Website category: auto
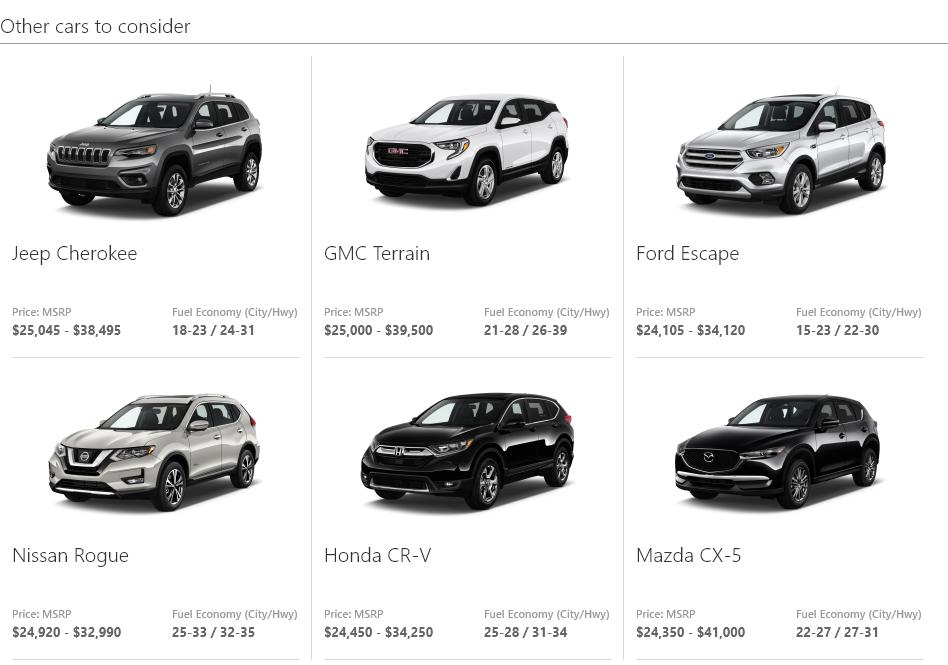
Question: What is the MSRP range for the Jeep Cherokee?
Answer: $25,045 - $38,495

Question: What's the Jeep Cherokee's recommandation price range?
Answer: $25,045 - $38,495

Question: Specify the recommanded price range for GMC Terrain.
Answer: $25,000 - $39,500

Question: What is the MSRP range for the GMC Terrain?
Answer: $25,000 - $39,500

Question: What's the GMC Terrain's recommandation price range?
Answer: $25,000 - $39,500

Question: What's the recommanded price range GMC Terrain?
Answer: $25,000 - $39,500

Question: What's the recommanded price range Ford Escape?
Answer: $24,105 - $34,120

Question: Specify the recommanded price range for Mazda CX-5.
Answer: $24,350 - $41,000

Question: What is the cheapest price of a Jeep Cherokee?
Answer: $25,045

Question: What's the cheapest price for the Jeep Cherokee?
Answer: $25,045

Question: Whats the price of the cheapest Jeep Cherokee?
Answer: $25,045

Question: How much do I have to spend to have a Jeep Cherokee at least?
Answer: $25,045

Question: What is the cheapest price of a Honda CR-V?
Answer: $24,450

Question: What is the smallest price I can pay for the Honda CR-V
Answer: $24,450

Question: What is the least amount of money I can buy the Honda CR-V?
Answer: $24,450

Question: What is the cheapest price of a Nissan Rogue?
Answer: $24,920

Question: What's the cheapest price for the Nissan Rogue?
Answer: $24,920

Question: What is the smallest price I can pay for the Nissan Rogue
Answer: $24,920

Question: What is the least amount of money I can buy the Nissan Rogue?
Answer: $24,920

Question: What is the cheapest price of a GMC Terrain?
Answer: $25,000

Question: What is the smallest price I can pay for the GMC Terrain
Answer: $25,000

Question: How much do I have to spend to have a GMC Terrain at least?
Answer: $25,000

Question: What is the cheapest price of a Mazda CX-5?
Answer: $24,350

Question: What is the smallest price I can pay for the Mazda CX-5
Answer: $24,350

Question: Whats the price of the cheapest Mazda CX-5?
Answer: $24,350

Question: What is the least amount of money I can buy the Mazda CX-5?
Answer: $24,350

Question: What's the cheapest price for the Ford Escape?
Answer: $24,105

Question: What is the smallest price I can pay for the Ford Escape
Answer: $24,105

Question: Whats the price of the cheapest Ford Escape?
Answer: $24,105

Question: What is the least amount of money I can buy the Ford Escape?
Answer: $24,105

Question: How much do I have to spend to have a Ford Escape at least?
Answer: $24,105

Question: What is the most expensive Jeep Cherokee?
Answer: $38,495

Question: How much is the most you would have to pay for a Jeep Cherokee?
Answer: $38,495

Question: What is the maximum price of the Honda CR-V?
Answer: $34,250

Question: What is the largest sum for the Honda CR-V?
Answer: $34,250

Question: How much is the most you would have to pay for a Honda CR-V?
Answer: $34,250

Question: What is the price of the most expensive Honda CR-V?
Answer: $34,250

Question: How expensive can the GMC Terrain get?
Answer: $39,500

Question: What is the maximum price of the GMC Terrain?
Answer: $39,500

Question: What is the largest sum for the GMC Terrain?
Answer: $39,500

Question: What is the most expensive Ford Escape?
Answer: $34,120

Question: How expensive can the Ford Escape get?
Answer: $34,120

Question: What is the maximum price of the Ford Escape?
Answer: $34,120

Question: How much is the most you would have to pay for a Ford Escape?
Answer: $34,120

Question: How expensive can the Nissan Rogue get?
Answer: $32,990

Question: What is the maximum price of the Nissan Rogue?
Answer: $32,990

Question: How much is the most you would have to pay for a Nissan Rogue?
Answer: $32,990

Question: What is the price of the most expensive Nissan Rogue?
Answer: $32,990

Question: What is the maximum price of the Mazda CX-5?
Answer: $41,000

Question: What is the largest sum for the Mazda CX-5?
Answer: $41,000

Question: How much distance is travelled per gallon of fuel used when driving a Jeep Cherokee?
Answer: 18-23 / 24-31

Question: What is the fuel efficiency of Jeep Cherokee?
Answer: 18-23 / 24-31

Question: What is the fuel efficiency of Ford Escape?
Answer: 15-23 / 22-30

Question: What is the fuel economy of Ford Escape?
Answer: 15-23 / 22-30

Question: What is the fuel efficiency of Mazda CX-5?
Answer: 22-27 / 27-31

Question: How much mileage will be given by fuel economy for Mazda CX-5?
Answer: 22-27 / 27-31

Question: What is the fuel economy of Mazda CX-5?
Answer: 22-27 / 27-31

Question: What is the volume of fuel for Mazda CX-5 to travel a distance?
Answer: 22-27 / 27-31

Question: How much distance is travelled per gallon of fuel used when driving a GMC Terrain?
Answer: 21-28 / 26-39

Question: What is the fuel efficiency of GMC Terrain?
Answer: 21-28 / 26-39

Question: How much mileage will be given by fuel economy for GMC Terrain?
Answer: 21-28 / 26-39

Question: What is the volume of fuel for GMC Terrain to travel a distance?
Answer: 21-28 / 26-39

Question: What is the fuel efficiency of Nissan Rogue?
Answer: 25-33 / 32-35

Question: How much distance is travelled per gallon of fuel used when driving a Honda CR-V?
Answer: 25-28 / 31-34